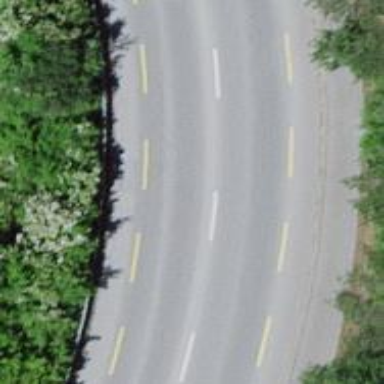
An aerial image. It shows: Asphalt tertiary road with advisory cycle lane.